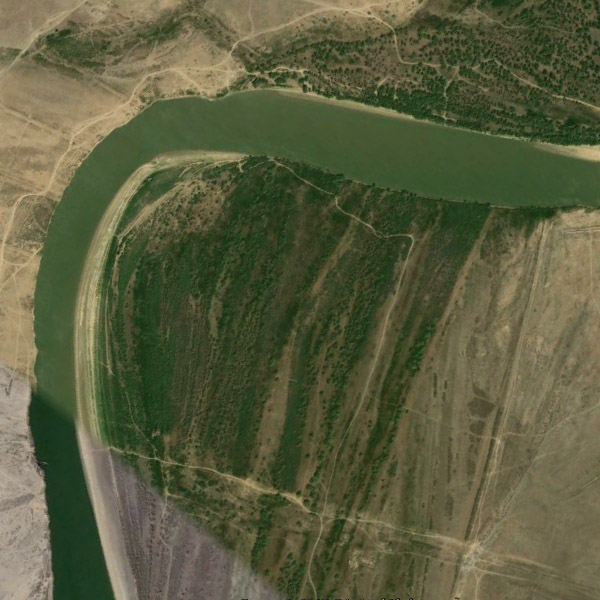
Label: River